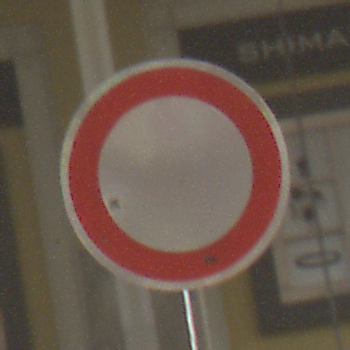
Verkehrszeichen: VerbotFahrzeugeAllerArt
Umgebung: Outdoor, Urban
Tageszeit: MorningAfternoon
Wetter: PartlyCloudy
Licht: Natural
Jahreszeit: NotSpecified
Kontrast: HighContrast